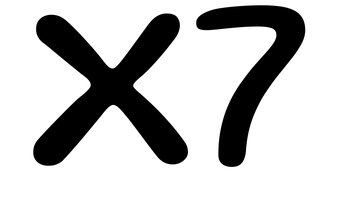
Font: Gluten_Regular